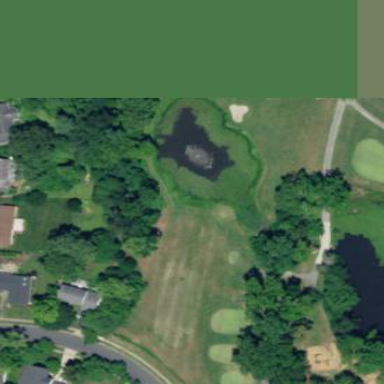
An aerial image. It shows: Water hazard on golf course. The hazard is natural water feature.